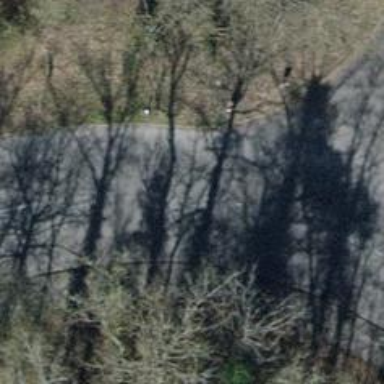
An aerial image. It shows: Unclassified road with asphalt surface.